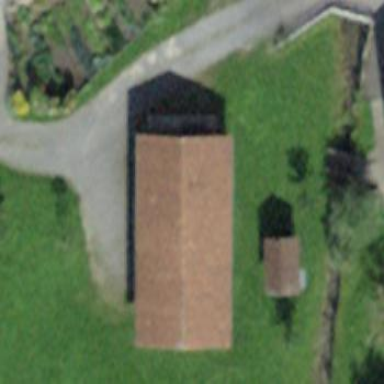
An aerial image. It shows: Shed building.